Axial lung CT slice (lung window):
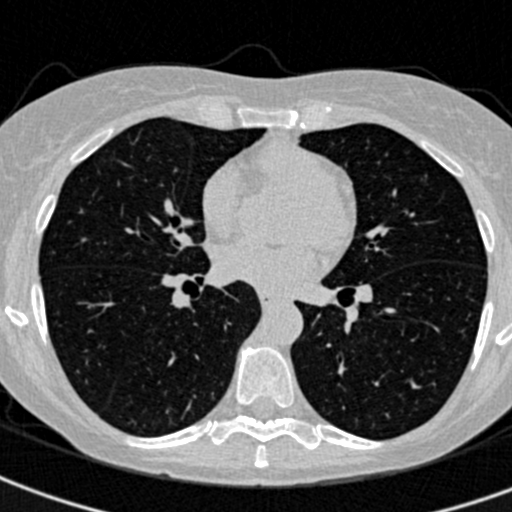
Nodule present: no